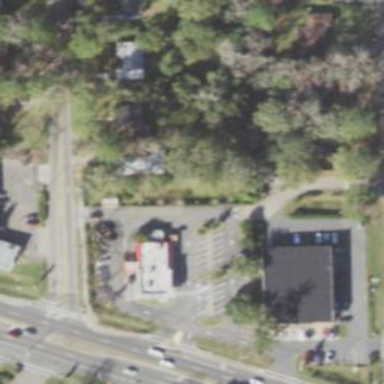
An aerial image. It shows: Commercial area with fast food establishment.